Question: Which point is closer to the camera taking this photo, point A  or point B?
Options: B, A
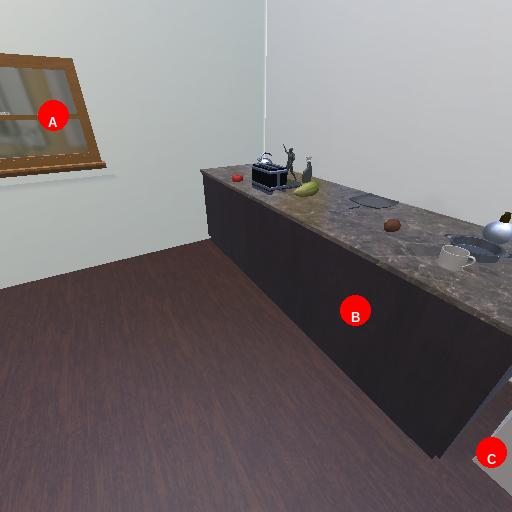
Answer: B